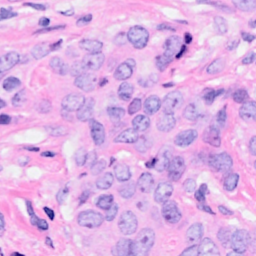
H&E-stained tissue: Breast